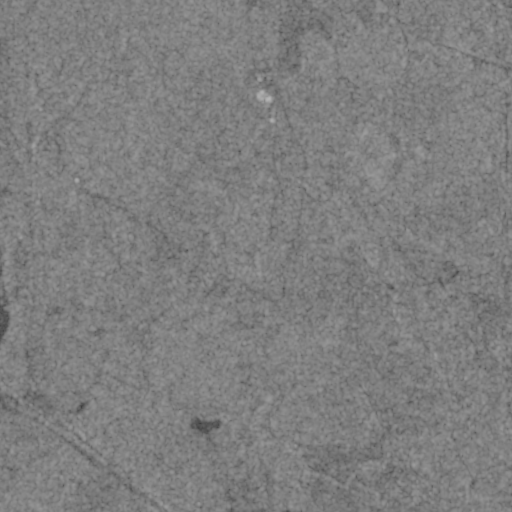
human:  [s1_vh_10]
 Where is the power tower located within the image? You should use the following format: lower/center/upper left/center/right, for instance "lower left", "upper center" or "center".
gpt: The power tower is located in the lower left of the image.
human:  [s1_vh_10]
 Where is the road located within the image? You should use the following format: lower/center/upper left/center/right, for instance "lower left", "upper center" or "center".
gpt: There is no road in the image.

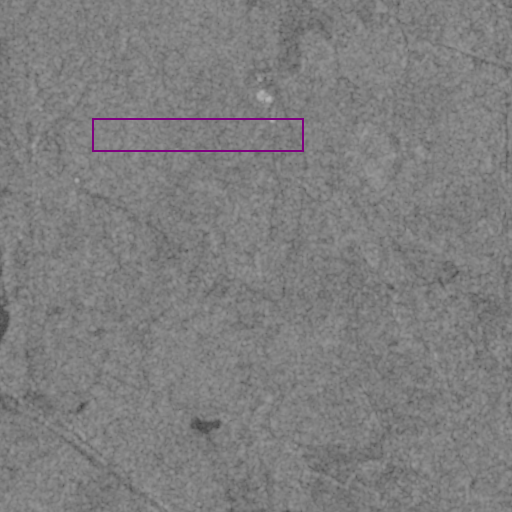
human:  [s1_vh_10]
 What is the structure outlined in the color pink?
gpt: There is no pink outline.
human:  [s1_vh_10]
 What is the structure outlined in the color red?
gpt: There is no structure outlined in red.